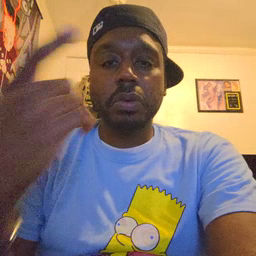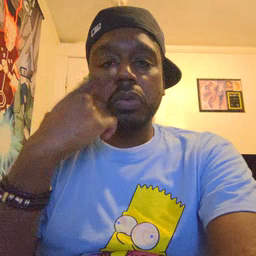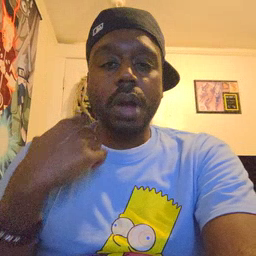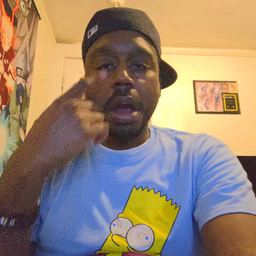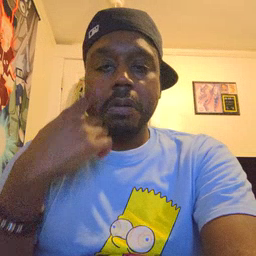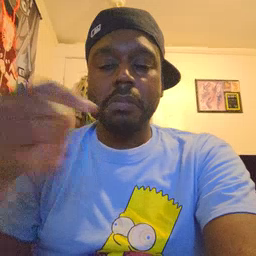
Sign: cry